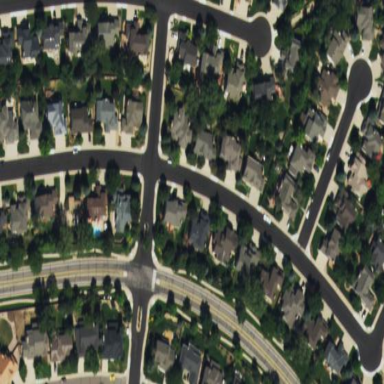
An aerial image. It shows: This residential area consists of single-family homes.